Question: I've coded up a KD-Tree in Java using the <URL> algorithm for constructing a more balanced tree. It seems to work fine when using the data provided by the wiki, note that the wikipedia example uses only X,Y values, so it doesn't evaluate the Z depth.
From wikipedia:
'''
point_list = [(2,3), (5,4), (9,6), (4,7), (8,1), (7,2)]
'''

From <URL>:
'''
depth=0 id=(7.0, 2.0, 0.0)
+-- [left] depth=1 id=(5.0, 4.0, 0.0)
| +-- [left] depth=2 id=(2.0, 3.0, 0.0)
| +-- [right] depth=2 id=(4.0, 7.0, 0.0)
+-- [right] depth=1 id=(9.0, 6.0, 0.0)
+-- [left] depth=2 id=(8.0, 1.0, 0.0)
'''
But when I use the "median of list" approach on this data, it doesn't seem to work properly.
'''
point list = [(1,0,-1), (1,0,-2), (1,0,1), (1,0,2)]
'''
I get a tree like this:
'''
depth=0 id=(1.0, 0.0, 1.0)
+-- [left] depth=1 id=(1.0, 0.0, -2.0)
| +-- [left] depth=2 id=(1.0, 0.0, -1.0)
+-- [right] depth=1 id=(1.0, 0.0, 2.0)
'''
Which doesn't look correct because (1.0, 0.0, 2.0) is to the right of (1.0, 0.0, 1.0) but they are essentially equal because their Y values are equal. Also, (1.0, 0.0, -1.0) is to the left of (1.0, 0.0, -2.0) and it should be to the right since it's Z value is greater.
I think the problem stems from having equal X and Y values and only variable Z values, so the median of the list doesn't really split the list accurately.
... original code following the wiki's python code ...
'''
private static KdNode createNode(List<XYZPoint> list, int k, int depth) {
if (list == null || list.size() == 0) return null;
int axis = depth % k;
if (axis == X_AXIS) Collections.sort(list, X_COMPARATOR);
else if (axis == Y_AXIS) Collections.sort(list, Y_COMPARATOR);
else Collections.sort(list, Z_COMPARATOR);
KdNode node = null;
if (list.size() > 0) {
int mediaIndex = list.size() / 2;
node = new KdNode(k, depth, list.get(mediaIndex));
if ((mediaIndex - 1) >= 0) {
List<XYZPoint> less = list.subList(0, mediaIndex);
if (less.size() > 0) {
node.lesser = createNode(less, k, depth + 1);
node.lesser.parent = node;
}
}
if ((mediaIndex + 1) <= (list.size() - 1)) {
List<XYZPoint> more = list.subList(mediaIndex + 1, list.size());
if (more.size() > 0) {
node.greater = createNode(more, k, depth + 1);
node.greater.parent = node;
}
}
}
return node;
}
'''
... new code based on my comment ...
'''
private static KdNode createNode(List<XYZPoint> list, int k, int depth) {
if (list == null || list.size() == 0) return null;
int axis = depth % k;
if (axis == X_AXIS) Collections.sort(list, X_COMPARATOR);
else if (axis == Y_AXIS) Collections.sort(list, Y_COMPARATOR);
else Collections.sort(list, Z_COMPARATOR);
KdNode node = null;
if (list.size() > 0) {
int medianIndex = list.size() / 2;
node = new KdNode(k, depth, list.get(medianIndex));
List<XYZPoint> less = new ArrayList<XYZPoint>(list.size()-1);
List<XYZPoint> more = new ArrayList<XYZPoint>(list.size()-1);
//Process list to see where each non-median point lies
for (int i=0; i<list.size(); i++) {
if (i==medianIndex) continue;
XYZPoint p = list.get(i);
if (KdNode.compareTo(depth, k, p, node.id)<=0) {
less.add(p);
} else {
more.add(p);
}
}
if (less.size() > 0) {
node.lesser = createNode(less, k, depth + 1);
node.lesser.parent = node;
}
if (more.size() > 0) {
node.greater = createNode(more, k, depth + 1);
node.greater.parent = node;
}
}
'''
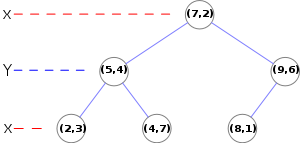
Answer: The problem indeed has to do with equal coordinates and arises from how you split the nodes into 'less' and 'more' parts. Since you have the median index, why not use the index for splitting instead of checking the coordinates? Just change the condition in 'createNode' on line 116 from
'''
if (KdNode.compareTo(depth, k, p, node.id)<=0) {
'''
to
'''
if (i<medianIndex) {
'''
Btw: there are more efficient algorithms to partition a list into lower, median, upper than sorting. (lower and upper parts do not need to be sorted! see e.g. the implementation of 'std::nth_element' in the C++ stdlib - sorry, I'm that much into Java programming)